Question: I'm new to cocos2d-iphone, I'm creating demo app about physics with cocos2d-iphone
I want to create an outline of the basic physics node (), to keep some node "in door"
And I add some node () into node #1

But when I rotate node #1, all nodes #2 . I can not keep them inside node #1.
I'm using Cocos2D-iPhone version 3.0.0
My demo is here : <URL>
Can you help me to fix it?
==================
You can take a quick look at here <URL>
or
<URL>
=================
'''
#import "MyScene.h"
@implementation MyScene {
CCPhysicsNode *_physicsNode;
}
+ (instancetype)scene {
return [[self alloc] init];
}
- (void)onEnter {
[super onEnter];
glClearColor(0.1, 0.1, 0.1, 1.0);
[[CCSpriteFrameCache sharedSpriteFrameCache] addSpriteFramesWithFile:@"newton.plist"];
_physicsNode = [CCPhysicsNode node];
_physicsNode.gravity = ccp(0, 3*-980.665);
_physicsNode.debugDraw = YES;
[self addChild:_physicsNode];
// create an outline of the basic physics node, to keep physics "in door"
CCNode *outline = [CCNode node];
outline.contentSize = CGSizeMake(280, 300);
outline.anchorPoint = ccp(0.5, 0.5);
outline.position = ccp(160, 284);
outline.physicsBody = [CCPhysicsBody bodyWithPolylineFromRect:CGRectMake(0, 0, 280, 300) cornerRadius:3];
outline.physicsBody.friction = 1.f;
outline.physicsBody.elasticity = 0.5f;
outline.physicsBody.collisionCategories = @[@"outline"];
outline.physicsBody.collisionMask = @[@"sphere", @"rope"];
[_physicsNode addChild:outline];
for (int i = 0; i < 20; i++) {
CCSprite *sprite = [CCSprite spriteWithImageNamed:@"letter.o.png"];
sprite.anchorPoint = ccp(0.5,0.5);
sprite.position = ccp(160, 284);
CCPhysicsBody *body =
[CCPhysicsBody bodyWithCircleOfRadius:25
andCenter:ccp(sprite.contentSize.width/2,sprite.contentSize.height/2)];
sprite.physicsBody = body;
body.friction = 0.5;
body.elasticity = 1.0;
body.collisionCategories = @[@"sphere"];
body.collisionMask = @[@"sphere", @"outline"];
[_physicsNode addChild:sprite];
}
//rotate
[outline runAction:
[CCActionRepeatForever actionWithAction:
[CCActionSequence actionWithArray:@[[CCActionRotateTo actionWithDuration:1 angle:180],
[CCActionRotateTo actionWithDuration:1 angle:360]]]]];
// add a reset button
CCButton *resetButton = [CCButton buttonWithTitle:@"" spriteFrame:[CCSpriteFrame frameWithImageNamed:@"reset.png"]];
resetButton.positionType = CCPositionTypeNormalized;
resetButton.position = (CGPoint){0.90f, 0.80f};;
[resetButton setTarget:self selector:@selector(onResetClicked:)];
[self addChild:resetButton];
}
- (void)onResetClicked:(id)sender
{
// recreate the scene
[[CCDirector sharedDirector] replaceScene:[self.class scene]];
}
@end
'''
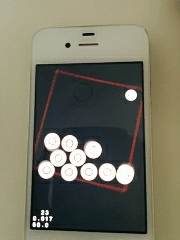
Answer: The problem is mixing actions and physics together in 3.0. The action only sets the position, causing the physics body to "teleport" along with it. This is fixed in 3.1 for static bodies with actions.
If you want to stay on 3.0 you need to update the body's angle and angular velocity manually.